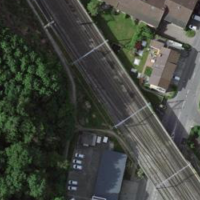
EUNIS habitat code: 54
Species observed at this site:
Lamium galeobdolon